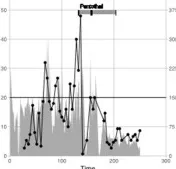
Patient monitoring data are displayed as ICP (gray-filled line), gastroparesis (black line), and interventions: Salovum (black bar), Pentothal (gray bar). Critical ICP threshold according to the TBI algorithm (20 mm Hg) and threshold for gastroparesis are shown by horizontal black line. Patient 3.
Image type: pathology (immunostaining)